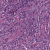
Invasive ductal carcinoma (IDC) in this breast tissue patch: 1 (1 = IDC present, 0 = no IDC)